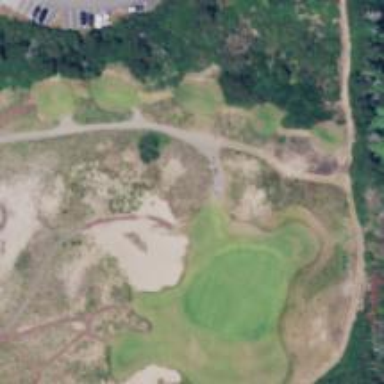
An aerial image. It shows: Pathway for golfing.